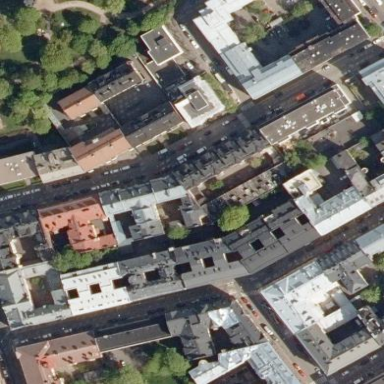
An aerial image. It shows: City block.